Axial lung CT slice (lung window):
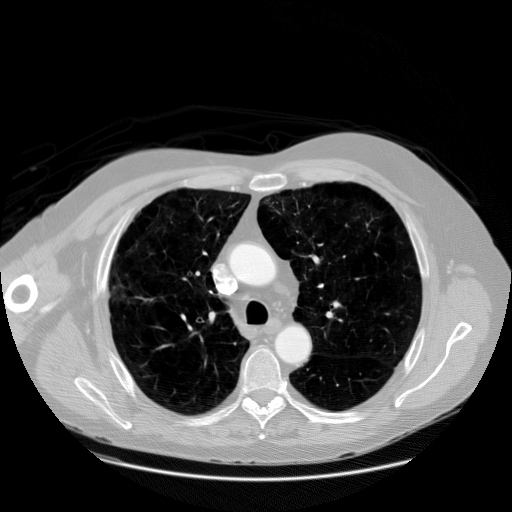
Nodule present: no